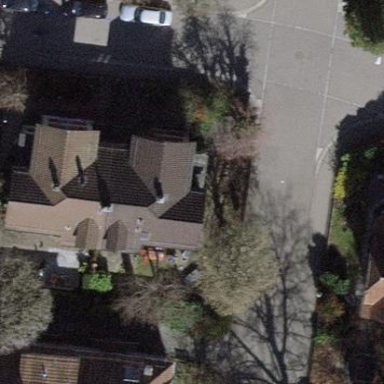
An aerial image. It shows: Apartments building with tiled roof.